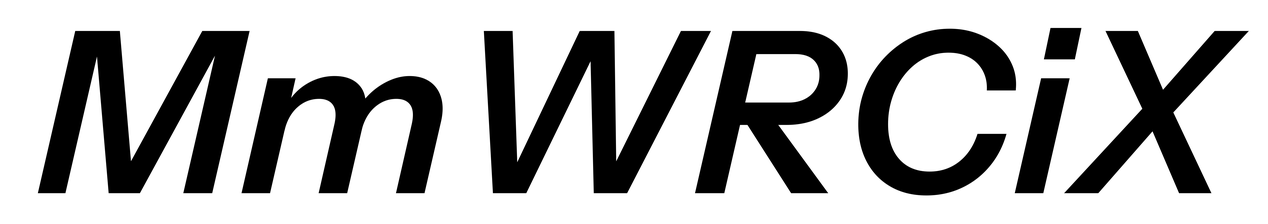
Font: InstrumentSans-Italic_SemiBold_Italic